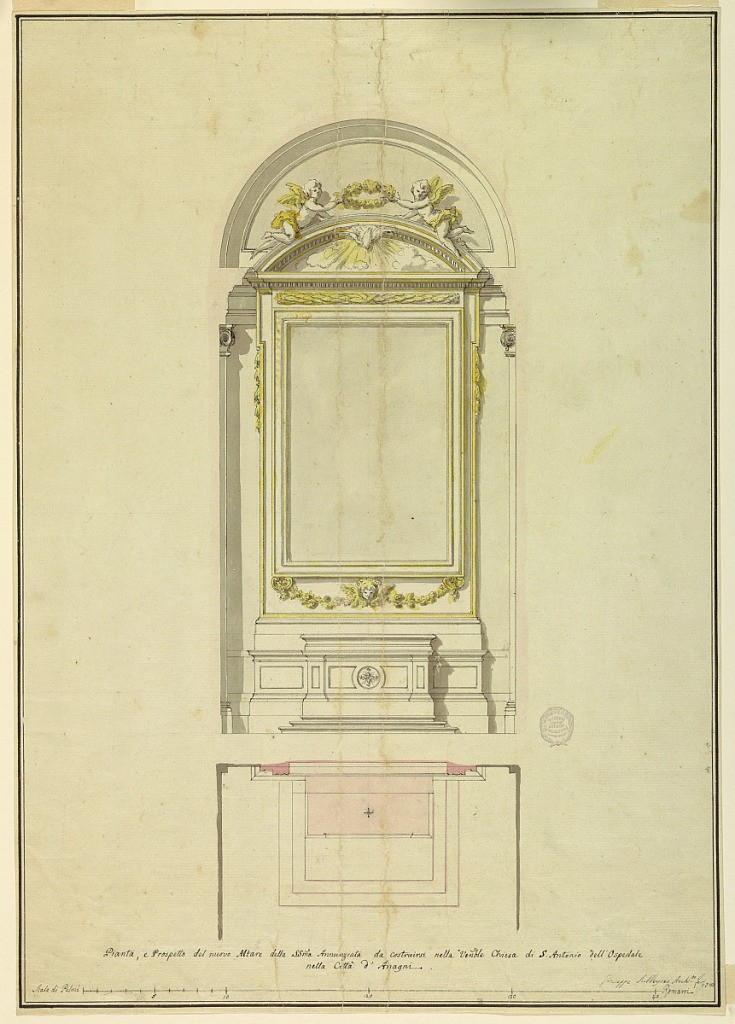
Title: Project for an altar of the Annunciation for S. Antonio dell'Ospedale in Anagni
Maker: Giuseppe Subleyras, Italian, 1745 – 1819
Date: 1780
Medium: Pencil, pen, and black ink with rose, yellow and black water color washes on paper
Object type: Drawing
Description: Vertical rectangle. Top: the elevation. The frame of the retable shows festoons and a cherub, in the center in the bottom frieze. Circular pediment with the Dove. Two angels carry a crown on top. | Framing line and strip.